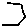
Label: hexagon